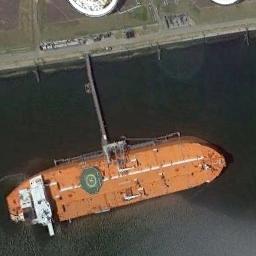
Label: ship